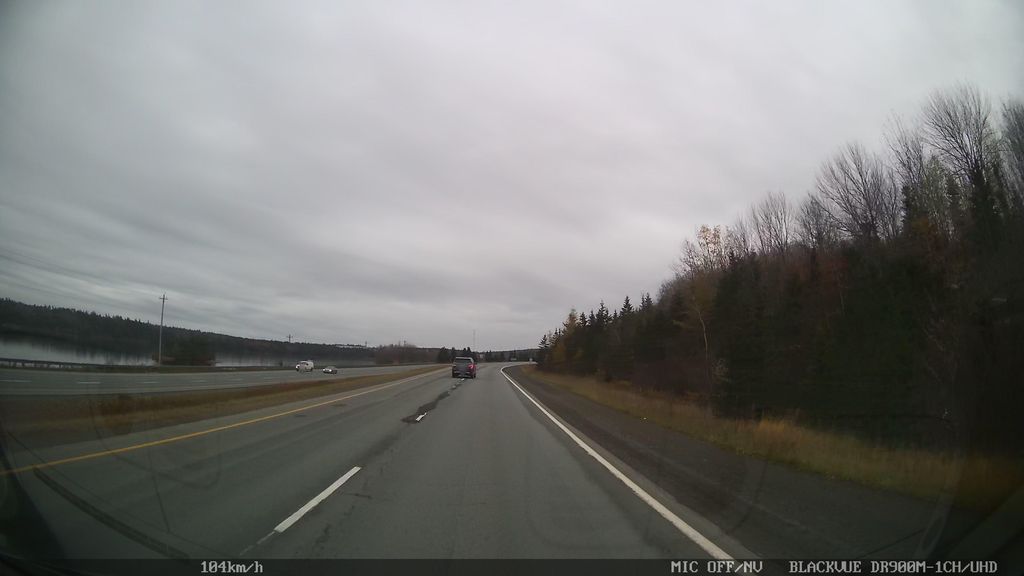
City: halifax